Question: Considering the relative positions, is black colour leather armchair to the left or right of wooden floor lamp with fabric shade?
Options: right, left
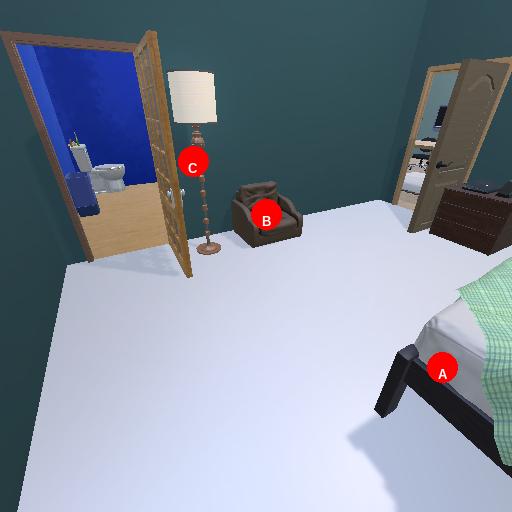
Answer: right